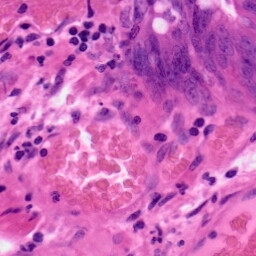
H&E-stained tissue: Colon